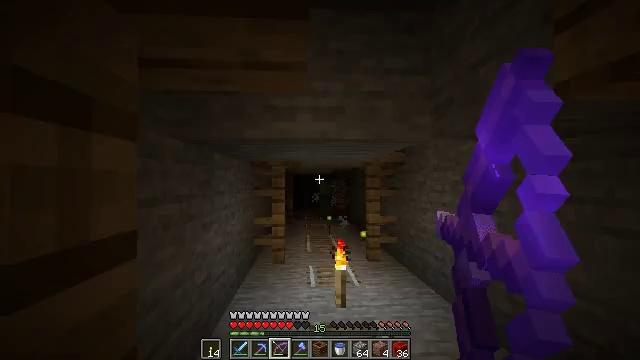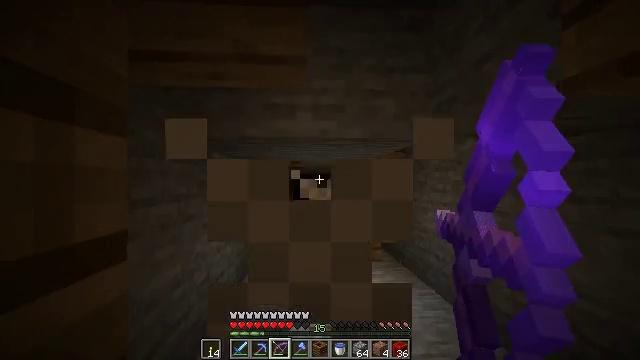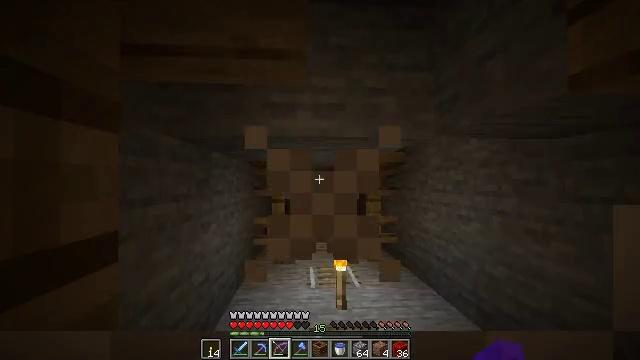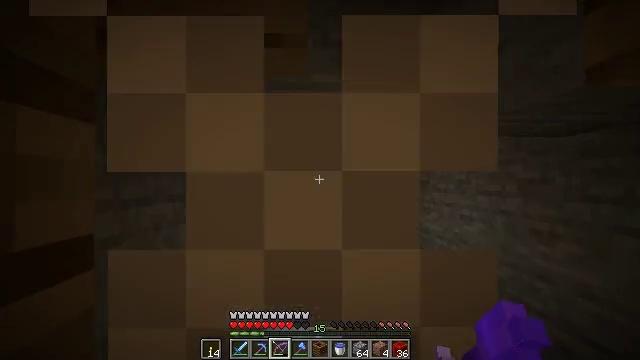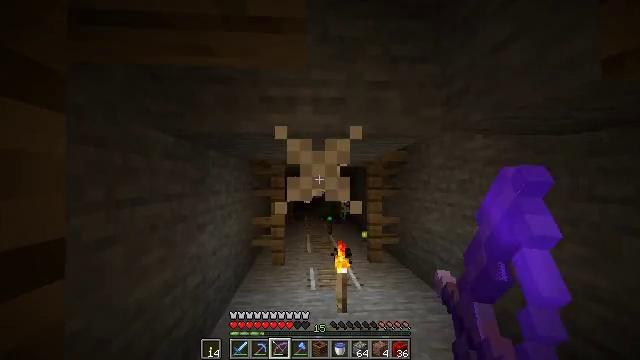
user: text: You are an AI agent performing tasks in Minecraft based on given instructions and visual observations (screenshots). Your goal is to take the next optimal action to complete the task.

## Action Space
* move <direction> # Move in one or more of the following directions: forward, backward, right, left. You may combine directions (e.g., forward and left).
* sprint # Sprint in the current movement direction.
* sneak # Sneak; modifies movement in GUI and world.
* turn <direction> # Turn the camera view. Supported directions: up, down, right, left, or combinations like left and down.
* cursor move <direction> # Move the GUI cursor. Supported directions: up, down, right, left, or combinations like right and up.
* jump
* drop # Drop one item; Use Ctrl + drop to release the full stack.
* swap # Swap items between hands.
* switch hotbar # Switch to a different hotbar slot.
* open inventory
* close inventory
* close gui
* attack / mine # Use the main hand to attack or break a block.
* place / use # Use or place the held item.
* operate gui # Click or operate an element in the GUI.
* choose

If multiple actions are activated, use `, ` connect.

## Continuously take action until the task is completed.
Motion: motion action
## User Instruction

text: Hunt bats in caves.
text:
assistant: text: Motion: move forward, use / place
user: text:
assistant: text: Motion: move forward, use / place
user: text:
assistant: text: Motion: move forward, use / place
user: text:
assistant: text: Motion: move forward, use / place
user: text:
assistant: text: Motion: use / place